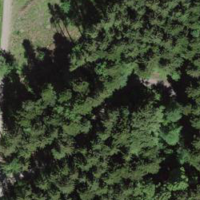
EUNIS habitat code: 43
Species observed at this site:
Stachys sylvatica
Petasites albus